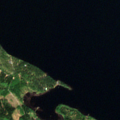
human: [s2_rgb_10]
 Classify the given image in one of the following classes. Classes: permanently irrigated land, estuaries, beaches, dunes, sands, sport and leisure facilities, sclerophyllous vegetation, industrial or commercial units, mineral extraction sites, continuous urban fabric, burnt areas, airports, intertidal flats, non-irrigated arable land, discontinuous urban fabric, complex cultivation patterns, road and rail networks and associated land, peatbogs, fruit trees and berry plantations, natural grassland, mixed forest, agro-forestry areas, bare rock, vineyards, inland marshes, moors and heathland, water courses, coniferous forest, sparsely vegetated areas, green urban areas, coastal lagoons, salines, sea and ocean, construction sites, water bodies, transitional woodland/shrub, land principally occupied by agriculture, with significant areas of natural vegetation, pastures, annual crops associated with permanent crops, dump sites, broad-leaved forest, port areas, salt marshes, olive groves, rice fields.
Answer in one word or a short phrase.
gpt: coniferous forest, mixed forest, water bodies